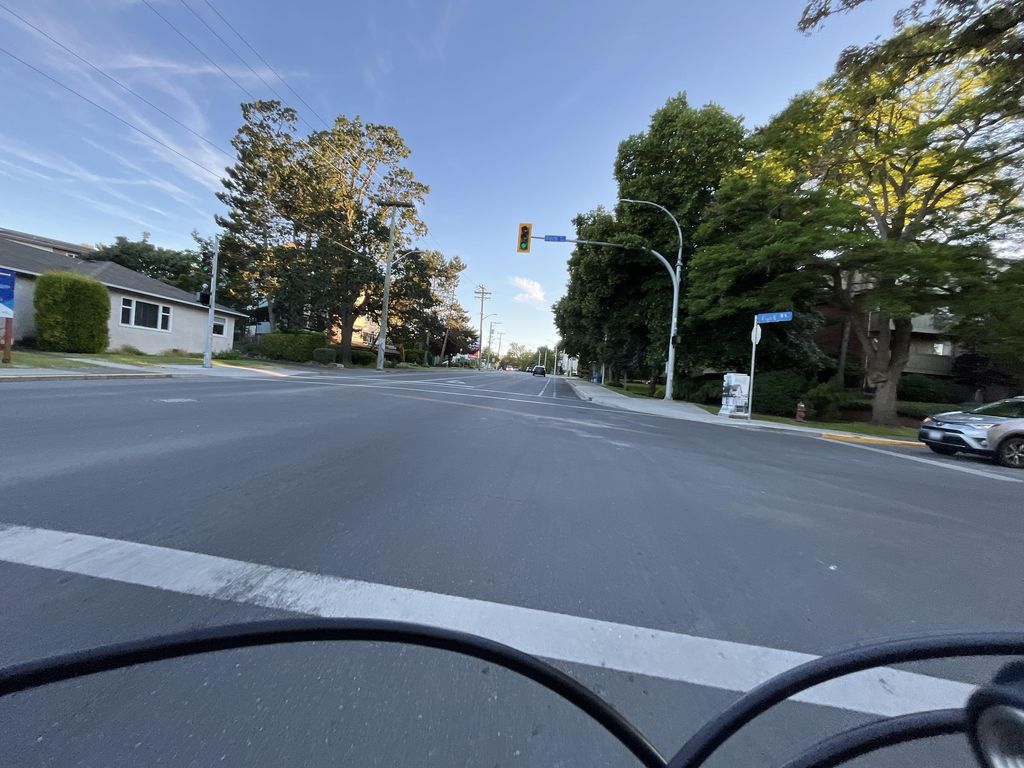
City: victoria